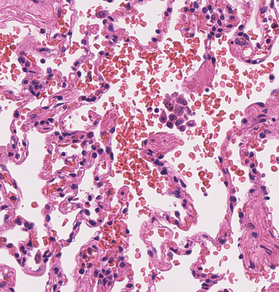
Tumor epithelial tissue: no
Tumor-associated stroma tissue: no
Normal tissue: yes